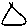
Label: triangle